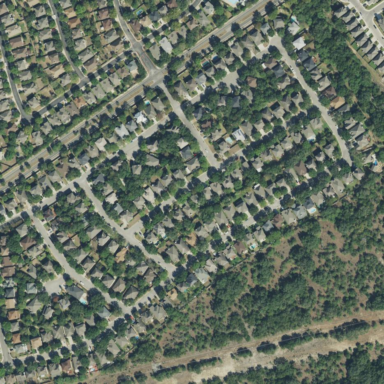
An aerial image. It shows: Residential area.